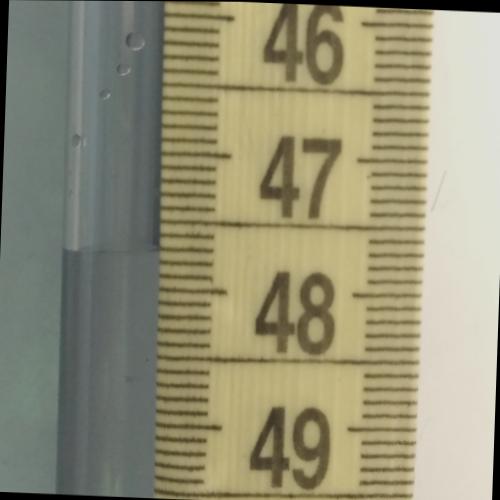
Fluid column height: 47.7 cm